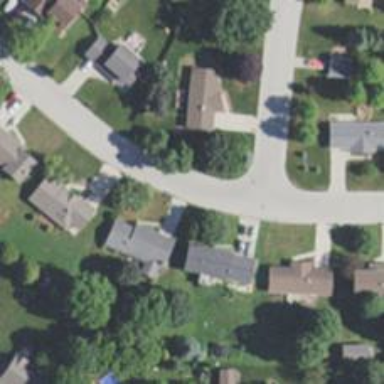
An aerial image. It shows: Residential road.